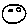
Label: moon